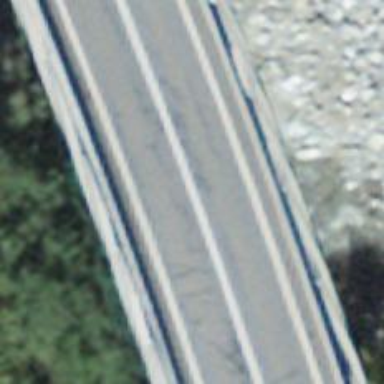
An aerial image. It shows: Viaduct bridge on primary motorway with asphalt surface.